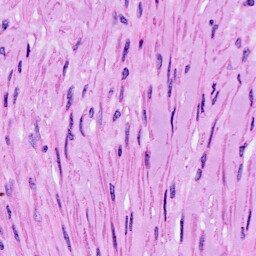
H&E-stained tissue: Ovarian